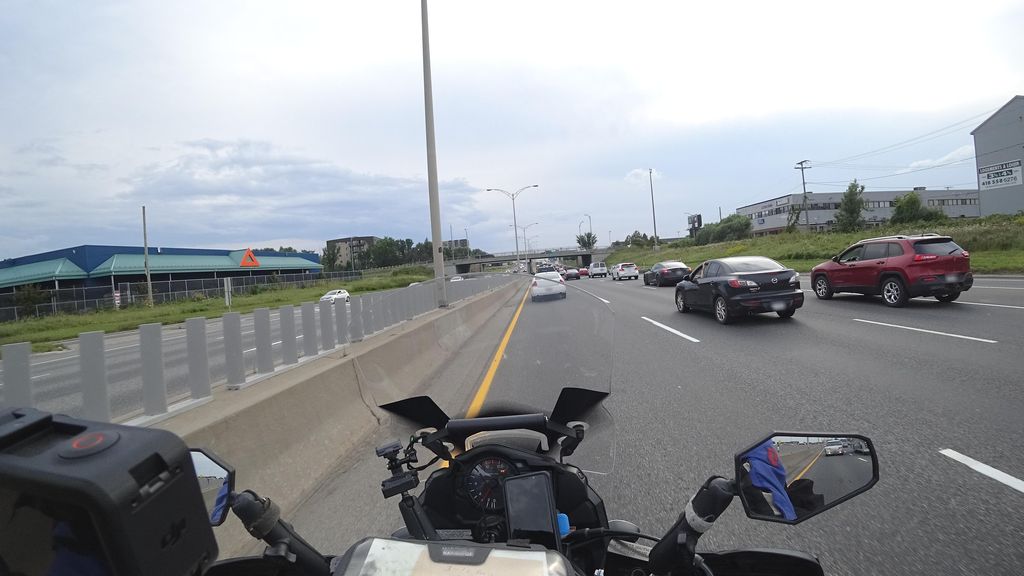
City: quebec_city